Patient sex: M
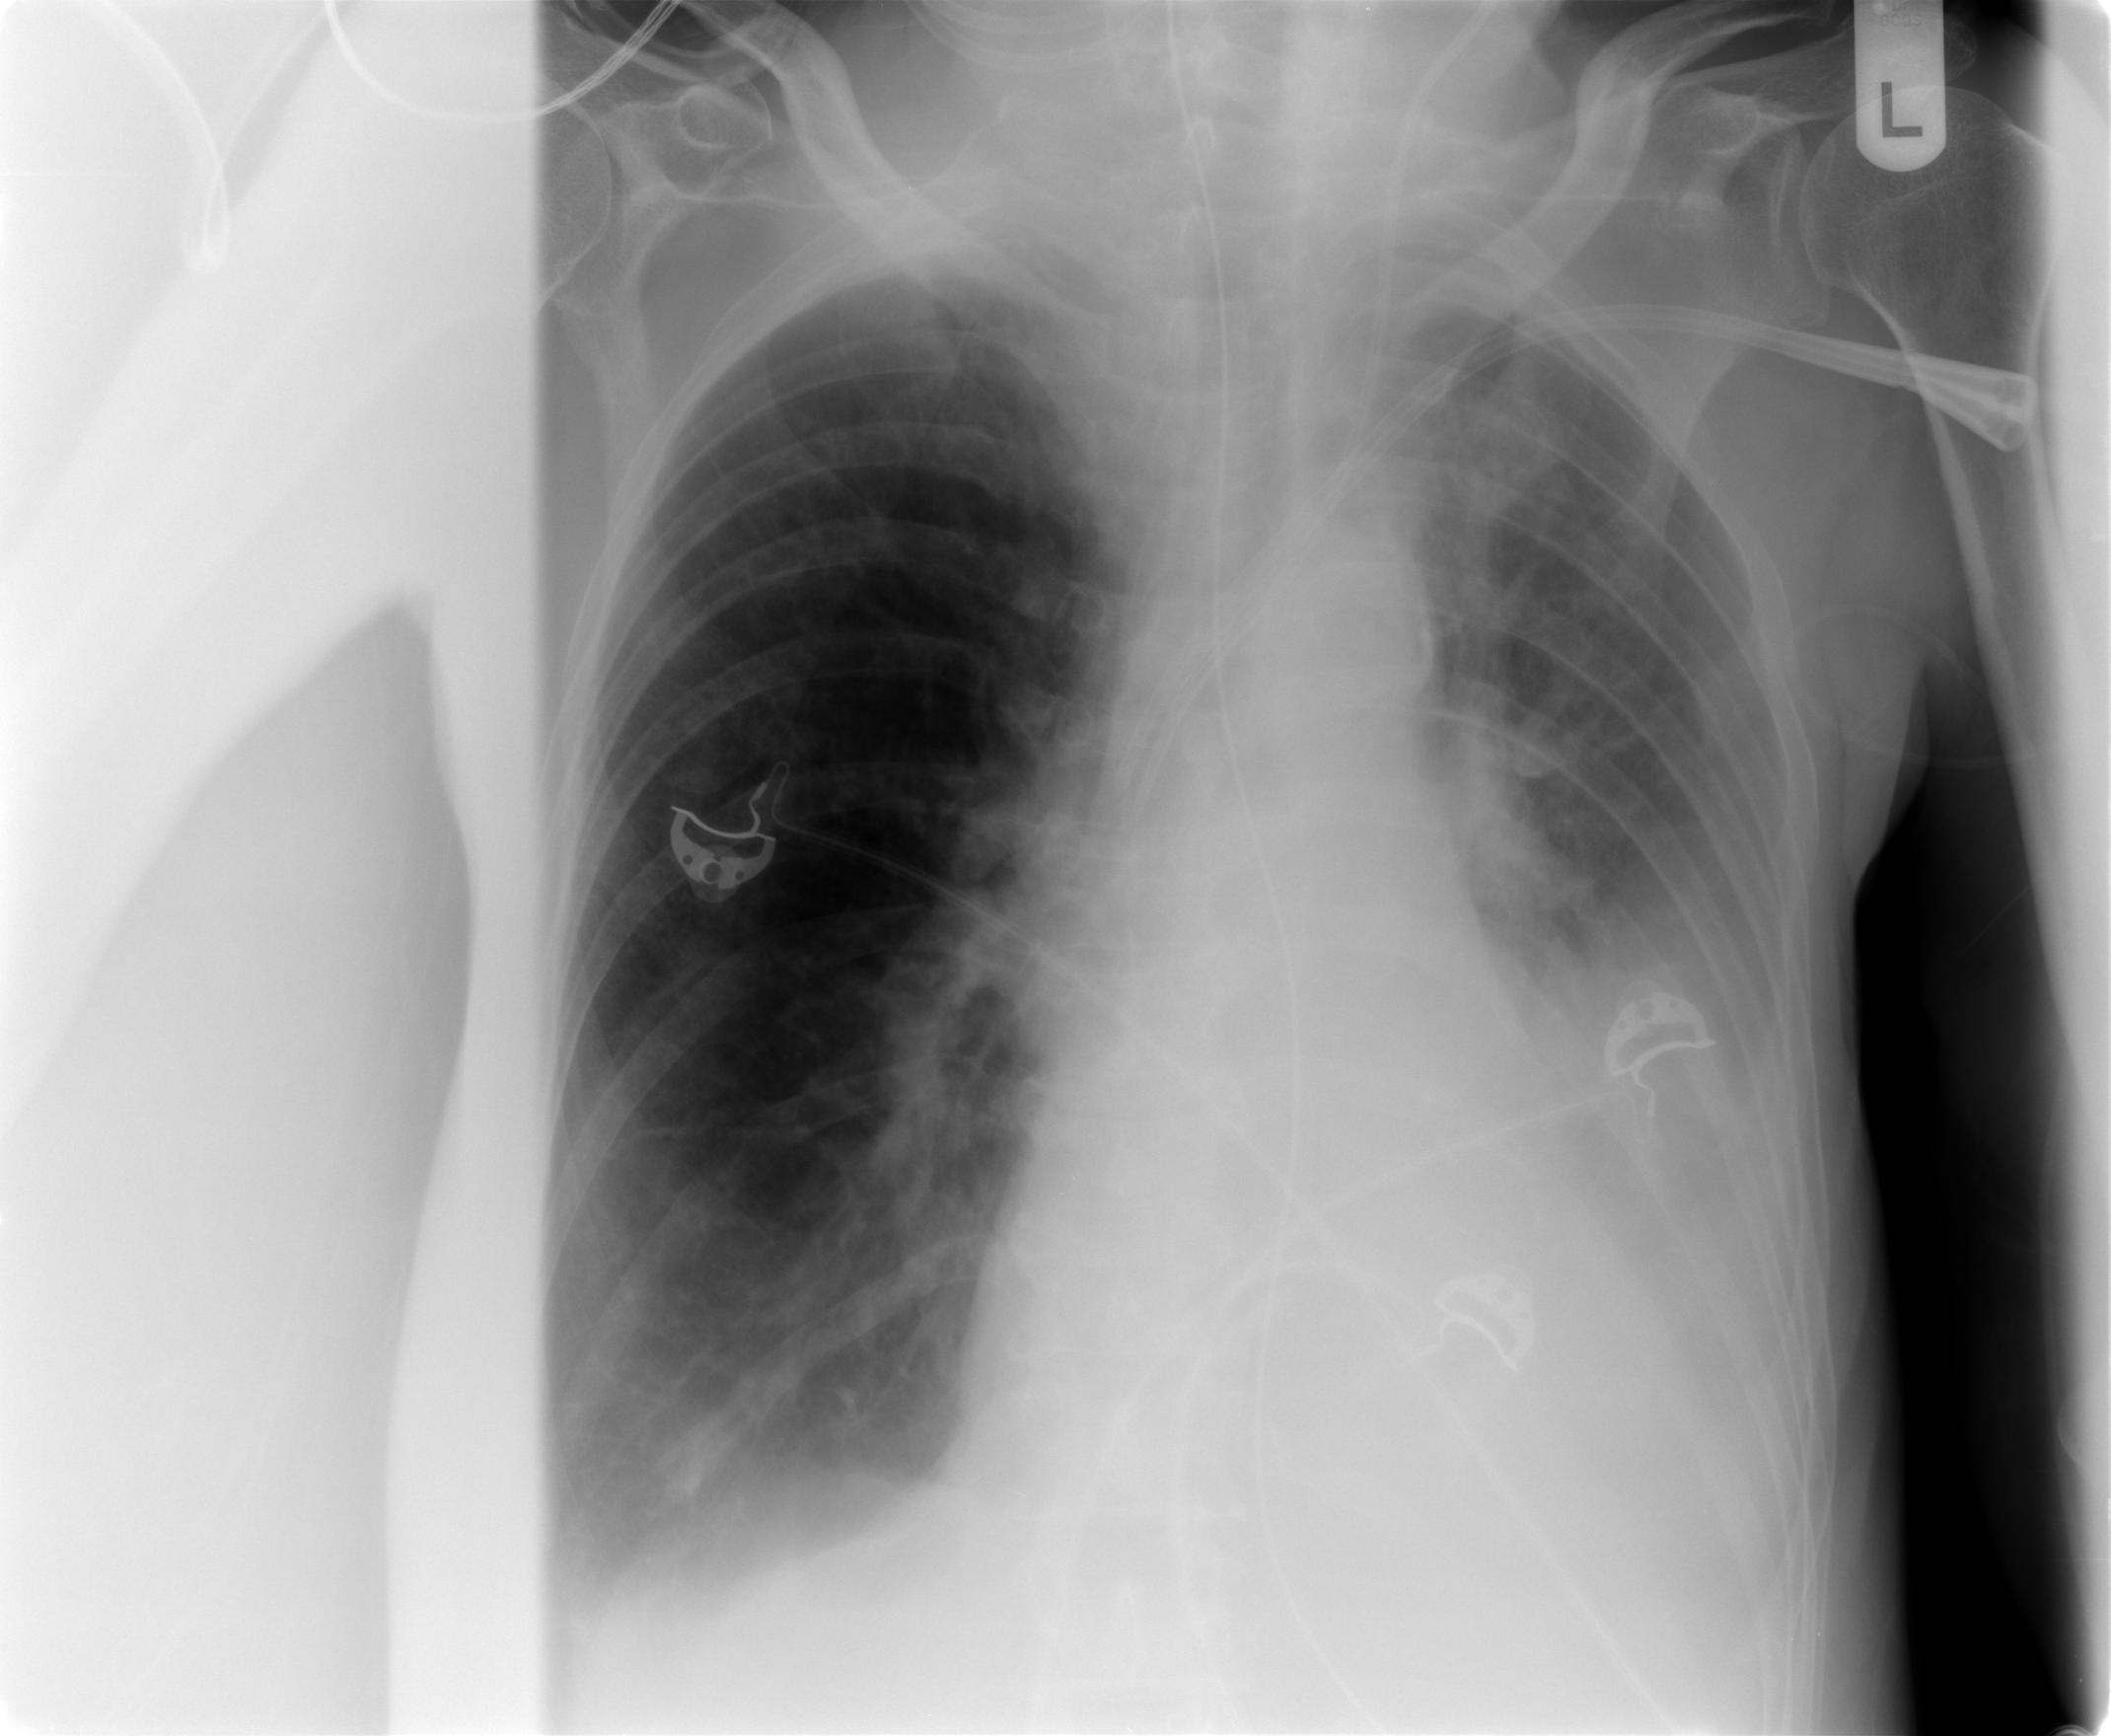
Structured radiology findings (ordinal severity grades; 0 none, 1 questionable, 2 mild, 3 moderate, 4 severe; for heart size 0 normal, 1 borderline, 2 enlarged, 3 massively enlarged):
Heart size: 0
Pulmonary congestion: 0
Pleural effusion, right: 2
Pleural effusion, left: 3
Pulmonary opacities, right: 0
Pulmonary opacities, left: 2
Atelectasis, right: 2
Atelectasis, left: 2